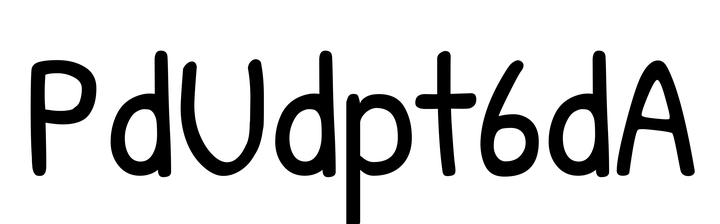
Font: PatrickHand-Regular